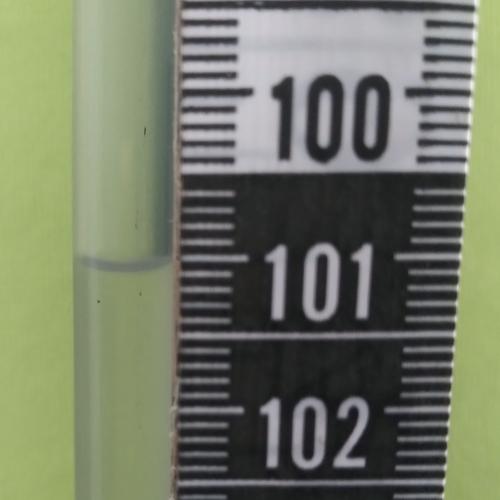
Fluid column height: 101.0 cm